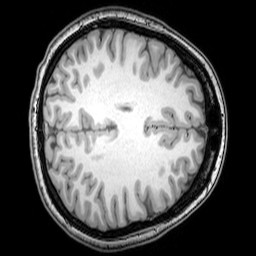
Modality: T1w
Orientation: axial
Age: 24
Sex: female
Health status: healthy
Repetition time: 0.081 s
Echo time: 0.037 s